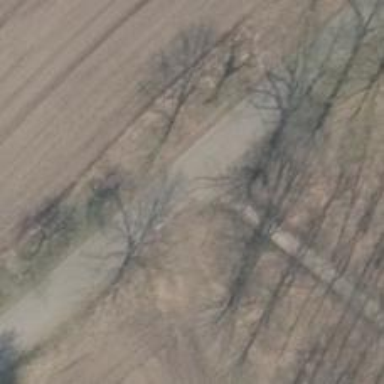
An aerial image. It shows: Unclassified road.